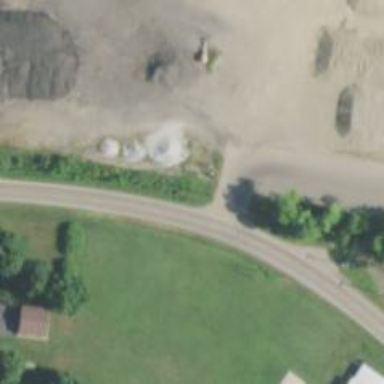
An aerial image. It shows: Secondary road with asphalt surface.